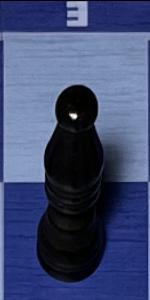
Label: Bishop_Black